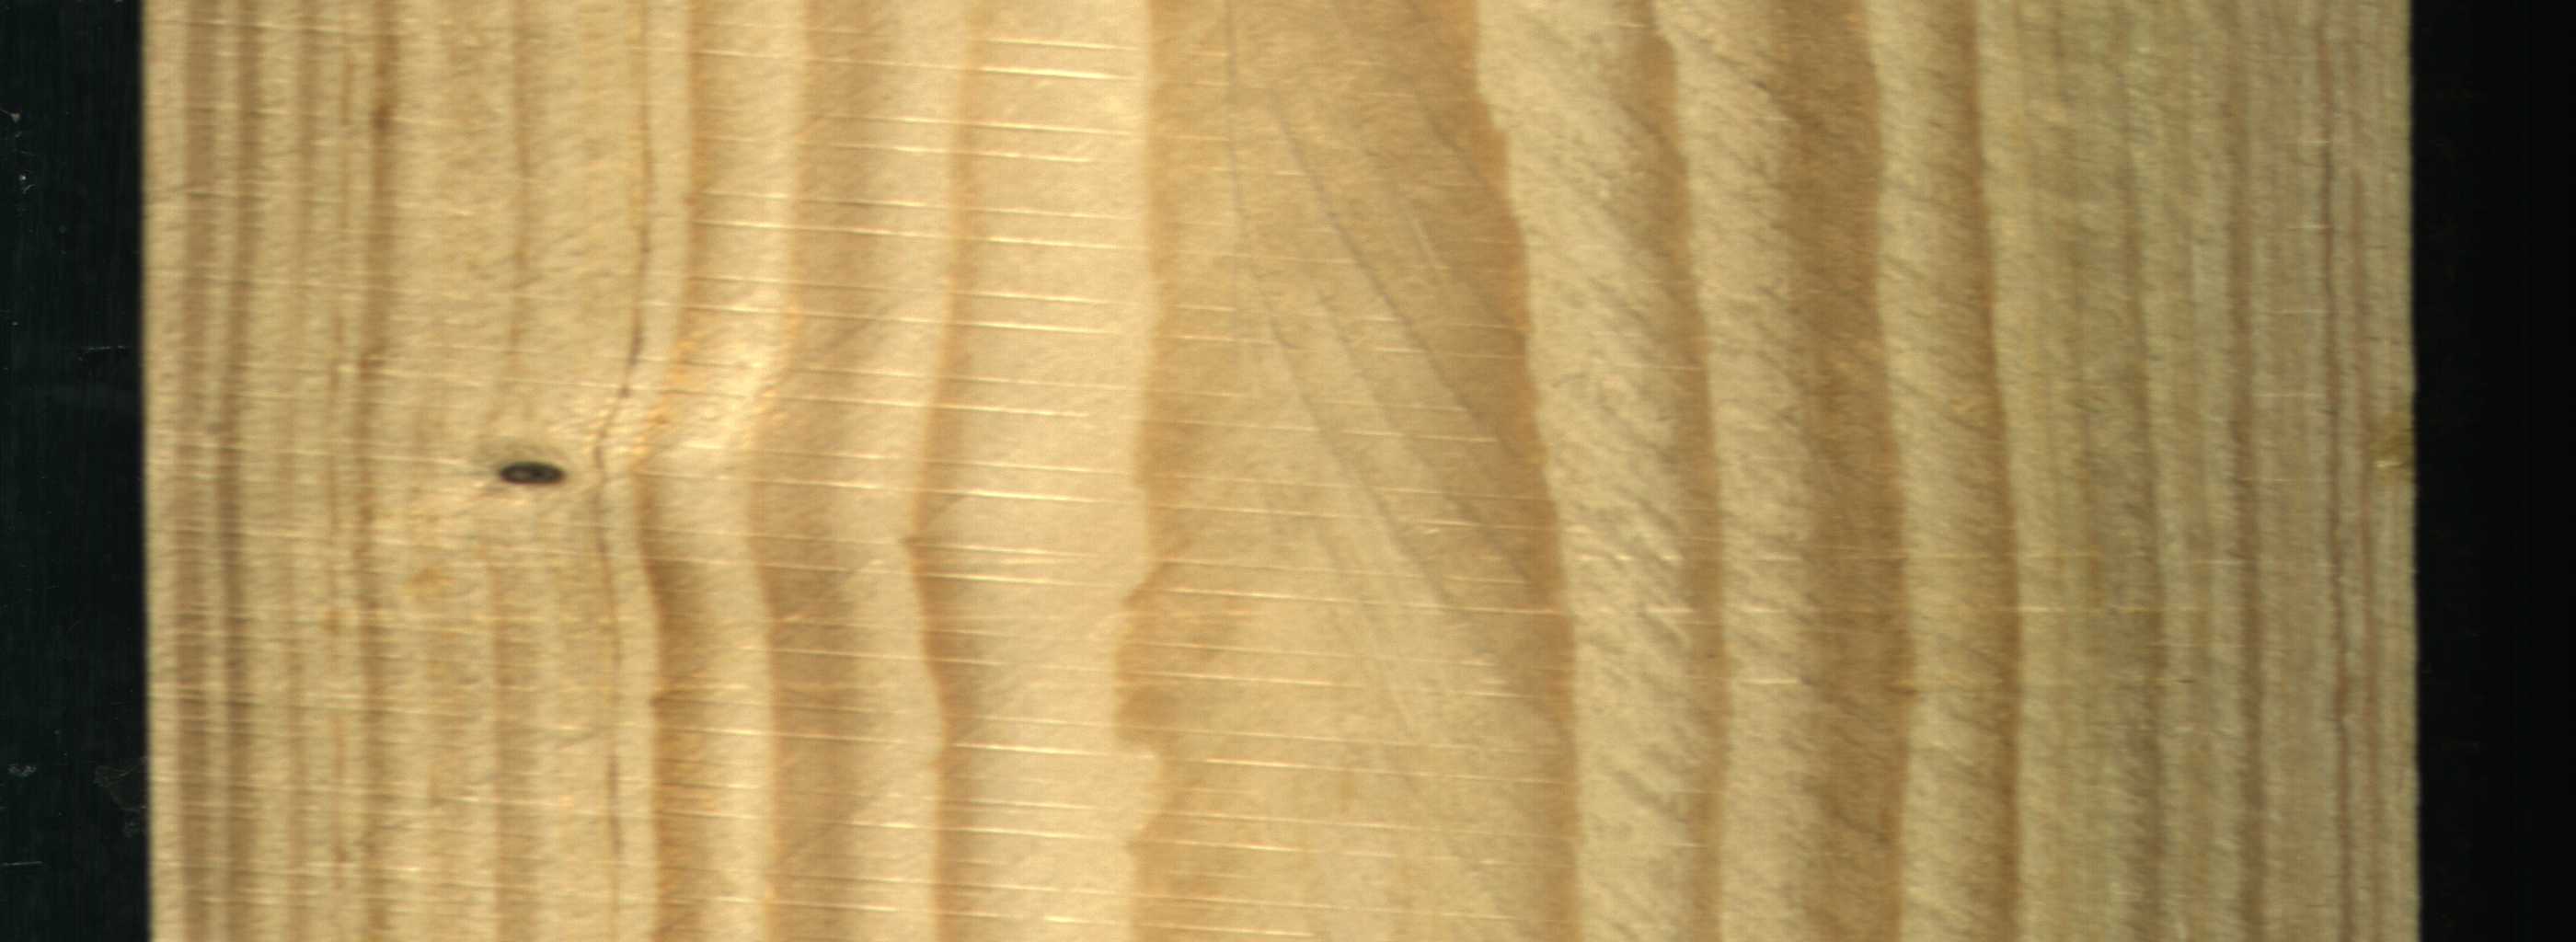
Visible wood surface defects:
Dead_Knot